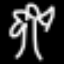
Label: palm tree